Question: I am not able to use JIL's Exclude Null option. Instead, I get an exception:
> JIL.DeserializationException: 'Expected digit'

Below are code snippets.
'''
public Task<InputFormatterResult> ReadAsync(InputFormatterContext context)
{
if (context == null) throw new ArgumentNullException(nameof(context));
var request = context.HttpContext.Request; if (request.ContentLength == 0)
{
if (context.ModelType.GetTypeInfo().IsValueType)
return InputFormatterResult.SuccessAsync(Activator.CreateInstance(context.ModelType));
else return InputFormatterResult.SuccessAsync(null);
}
var encoding = Encoding.UTF8;//do we need to get this from the request im not sure yet
using (var reader = new StreamReader(context.HttpContext.Request.Body))
{
var model = Jil.JSON.Deserialize(reader, context.ModelType, Jil.Options.ExcludeNulls);
return InputFormatterResult.SuccessAsync(model);
}
}
'''
1) Model type
'''
public class PaymentTypeBORequest
{
public int pkId { get; set; }
public string description { get; set; }
public bool isSystem { get; set; }
public bool isActive { get; set; }
}
'''
2) JSON String:
'''
{
"pkId":null,
"description": "Adjustment",
"isSystem": true,
"isActive": true
}
'''
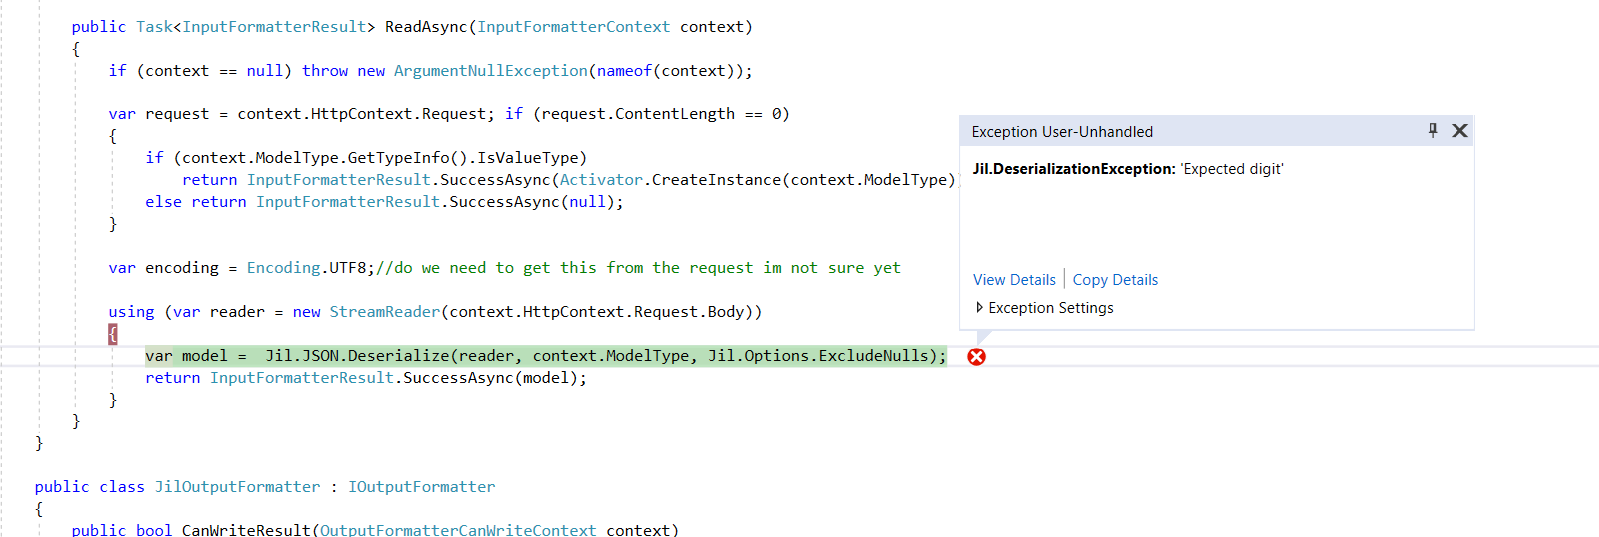
Answer: The <URL> is:
> whether or not to object members whose value is 'null'
(emphasis mine)
This suggests that it only affects operations and not operations.
When an object with 'excludeNulls' set to 'true', Jil will not write properties to the JSON if they have 'null' values. In your example, you're into a 'PaymentTypeBORequest' object, which itself does not support 'null' values for the 'pkId' property, as it's not nullable.
In order to resolve your specific issue, you can simply set 'pkId' to be a nullable 'int', like so:
'''
public class PaymentTypeBORequest
{
public int? pkId { get; set; }
...
}
'''
If you want to also allow 'null' for the non-nullable 'isSystem' and 'isActive' properties, you can perform the same operations on those fields.